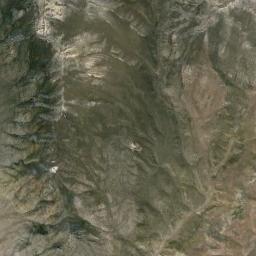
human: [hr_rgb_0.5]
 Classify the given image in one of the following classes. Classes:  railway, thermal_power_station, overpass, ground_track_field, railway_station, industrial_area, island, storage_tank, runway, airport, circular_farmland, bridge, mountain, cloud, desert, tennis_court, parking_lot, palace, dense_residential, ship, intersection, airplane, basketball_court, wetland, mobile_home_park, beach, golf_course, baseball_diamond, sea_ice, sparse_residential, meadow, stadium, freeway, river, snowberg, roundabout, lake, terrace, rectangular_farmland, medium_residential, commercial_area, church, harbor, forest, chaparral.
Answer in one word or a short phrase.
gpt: mountain